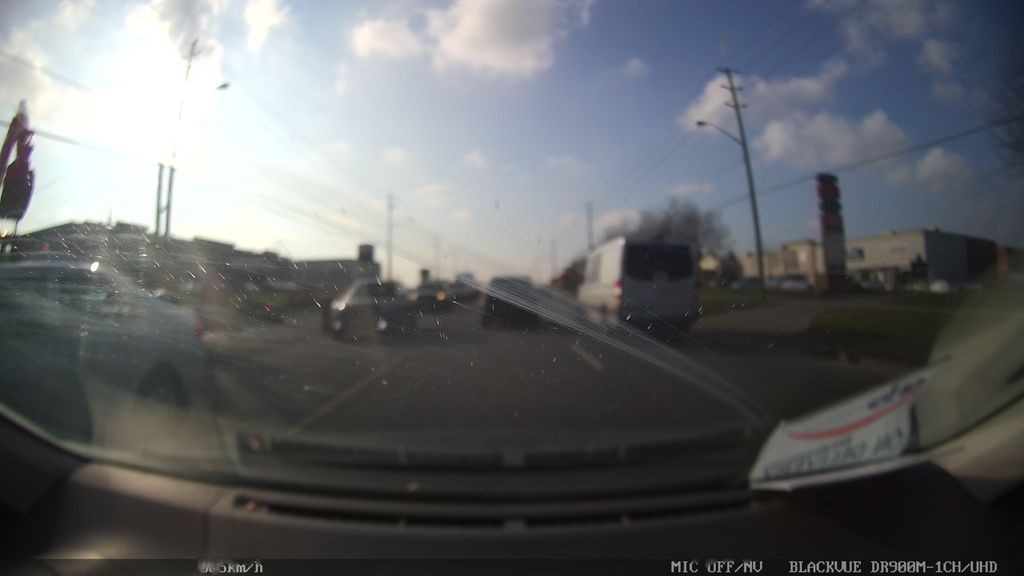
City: toronto